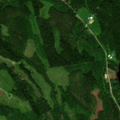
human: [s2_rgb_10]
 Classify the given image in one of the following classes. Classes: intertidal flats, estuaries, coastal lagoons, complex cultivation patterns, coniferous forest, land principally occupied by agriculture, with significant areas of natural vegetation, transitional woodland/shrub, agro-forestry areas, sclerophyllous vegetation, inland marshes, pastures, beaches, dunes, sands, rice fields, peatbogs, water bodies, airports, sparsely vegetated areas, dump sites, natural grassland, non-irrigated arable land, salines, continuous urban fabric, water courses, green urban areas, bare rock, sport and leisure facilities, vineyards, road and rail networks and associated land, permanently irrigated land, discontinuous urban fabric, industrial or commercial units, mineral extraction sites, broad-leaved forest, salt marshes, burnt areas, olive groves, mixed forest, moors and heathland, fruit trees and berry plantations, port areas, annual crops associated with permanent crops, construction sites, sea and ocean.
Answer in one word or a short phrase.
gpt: broad-leaved forest, coniferous forest, mixed forest, transitional woodland/shrub, water bodies